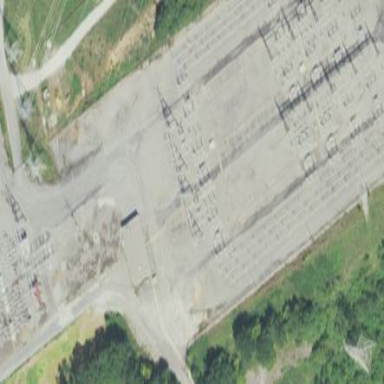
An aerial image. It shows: Fence surrounds transmission level power substation.